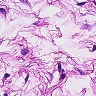
Metastatic tissue present: no